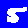
Digit: 5